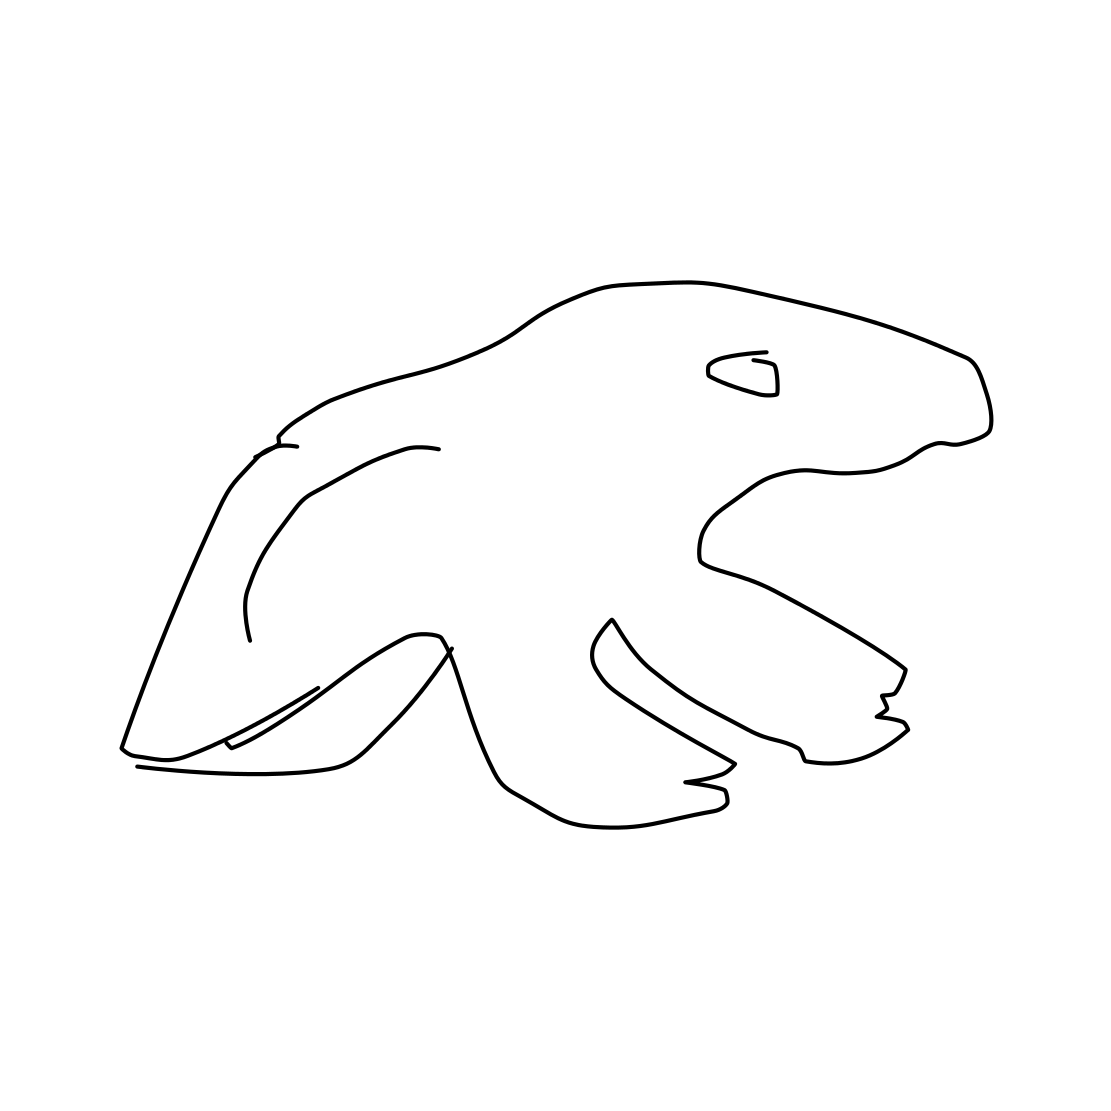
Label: frog